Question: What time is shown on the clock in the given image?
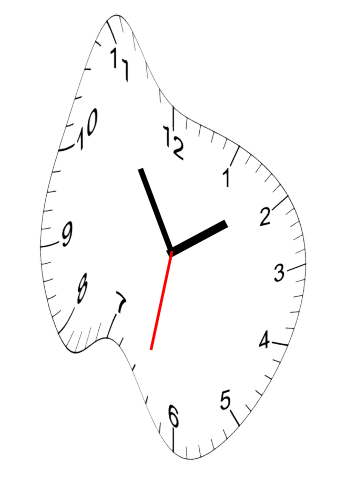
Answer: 01:54:32